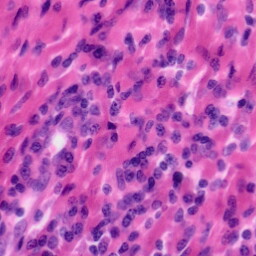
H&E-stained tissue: Tonsil